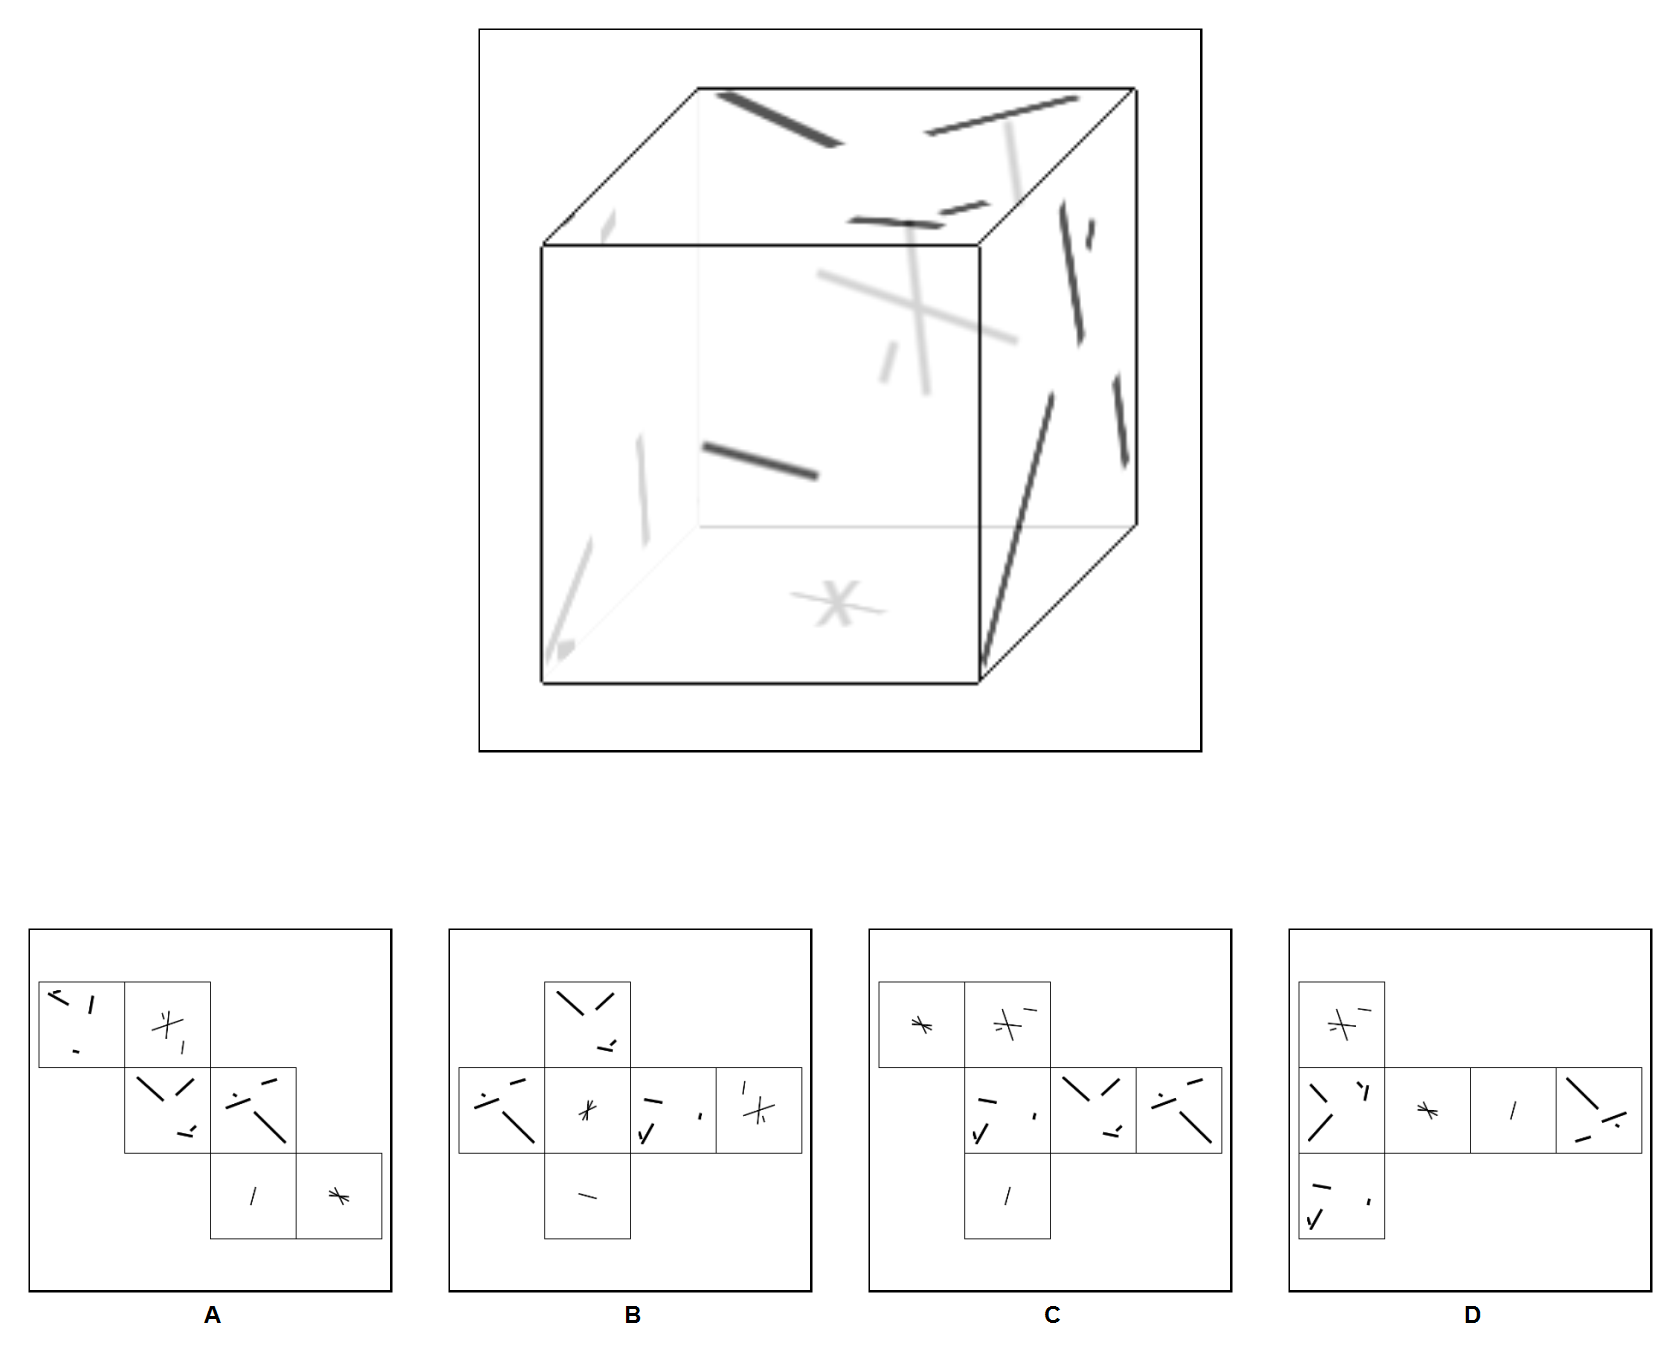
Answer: A